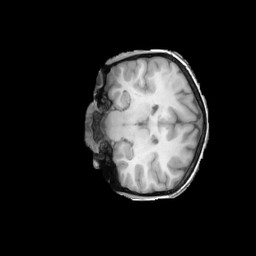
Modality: T1w
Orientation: coronal
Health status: ill
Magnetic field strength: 3 T